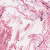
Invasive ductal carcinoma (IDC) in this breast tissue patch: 0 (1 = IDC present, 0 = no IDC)